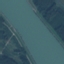
Land use / land cover: River